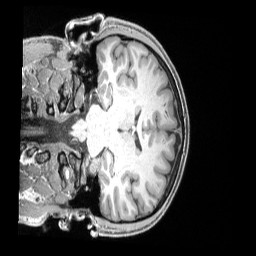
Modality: T1w
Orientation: coronal
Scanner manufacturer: siemens
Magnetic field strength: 3 T
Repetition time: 2.4 s
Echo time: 0.00222 s